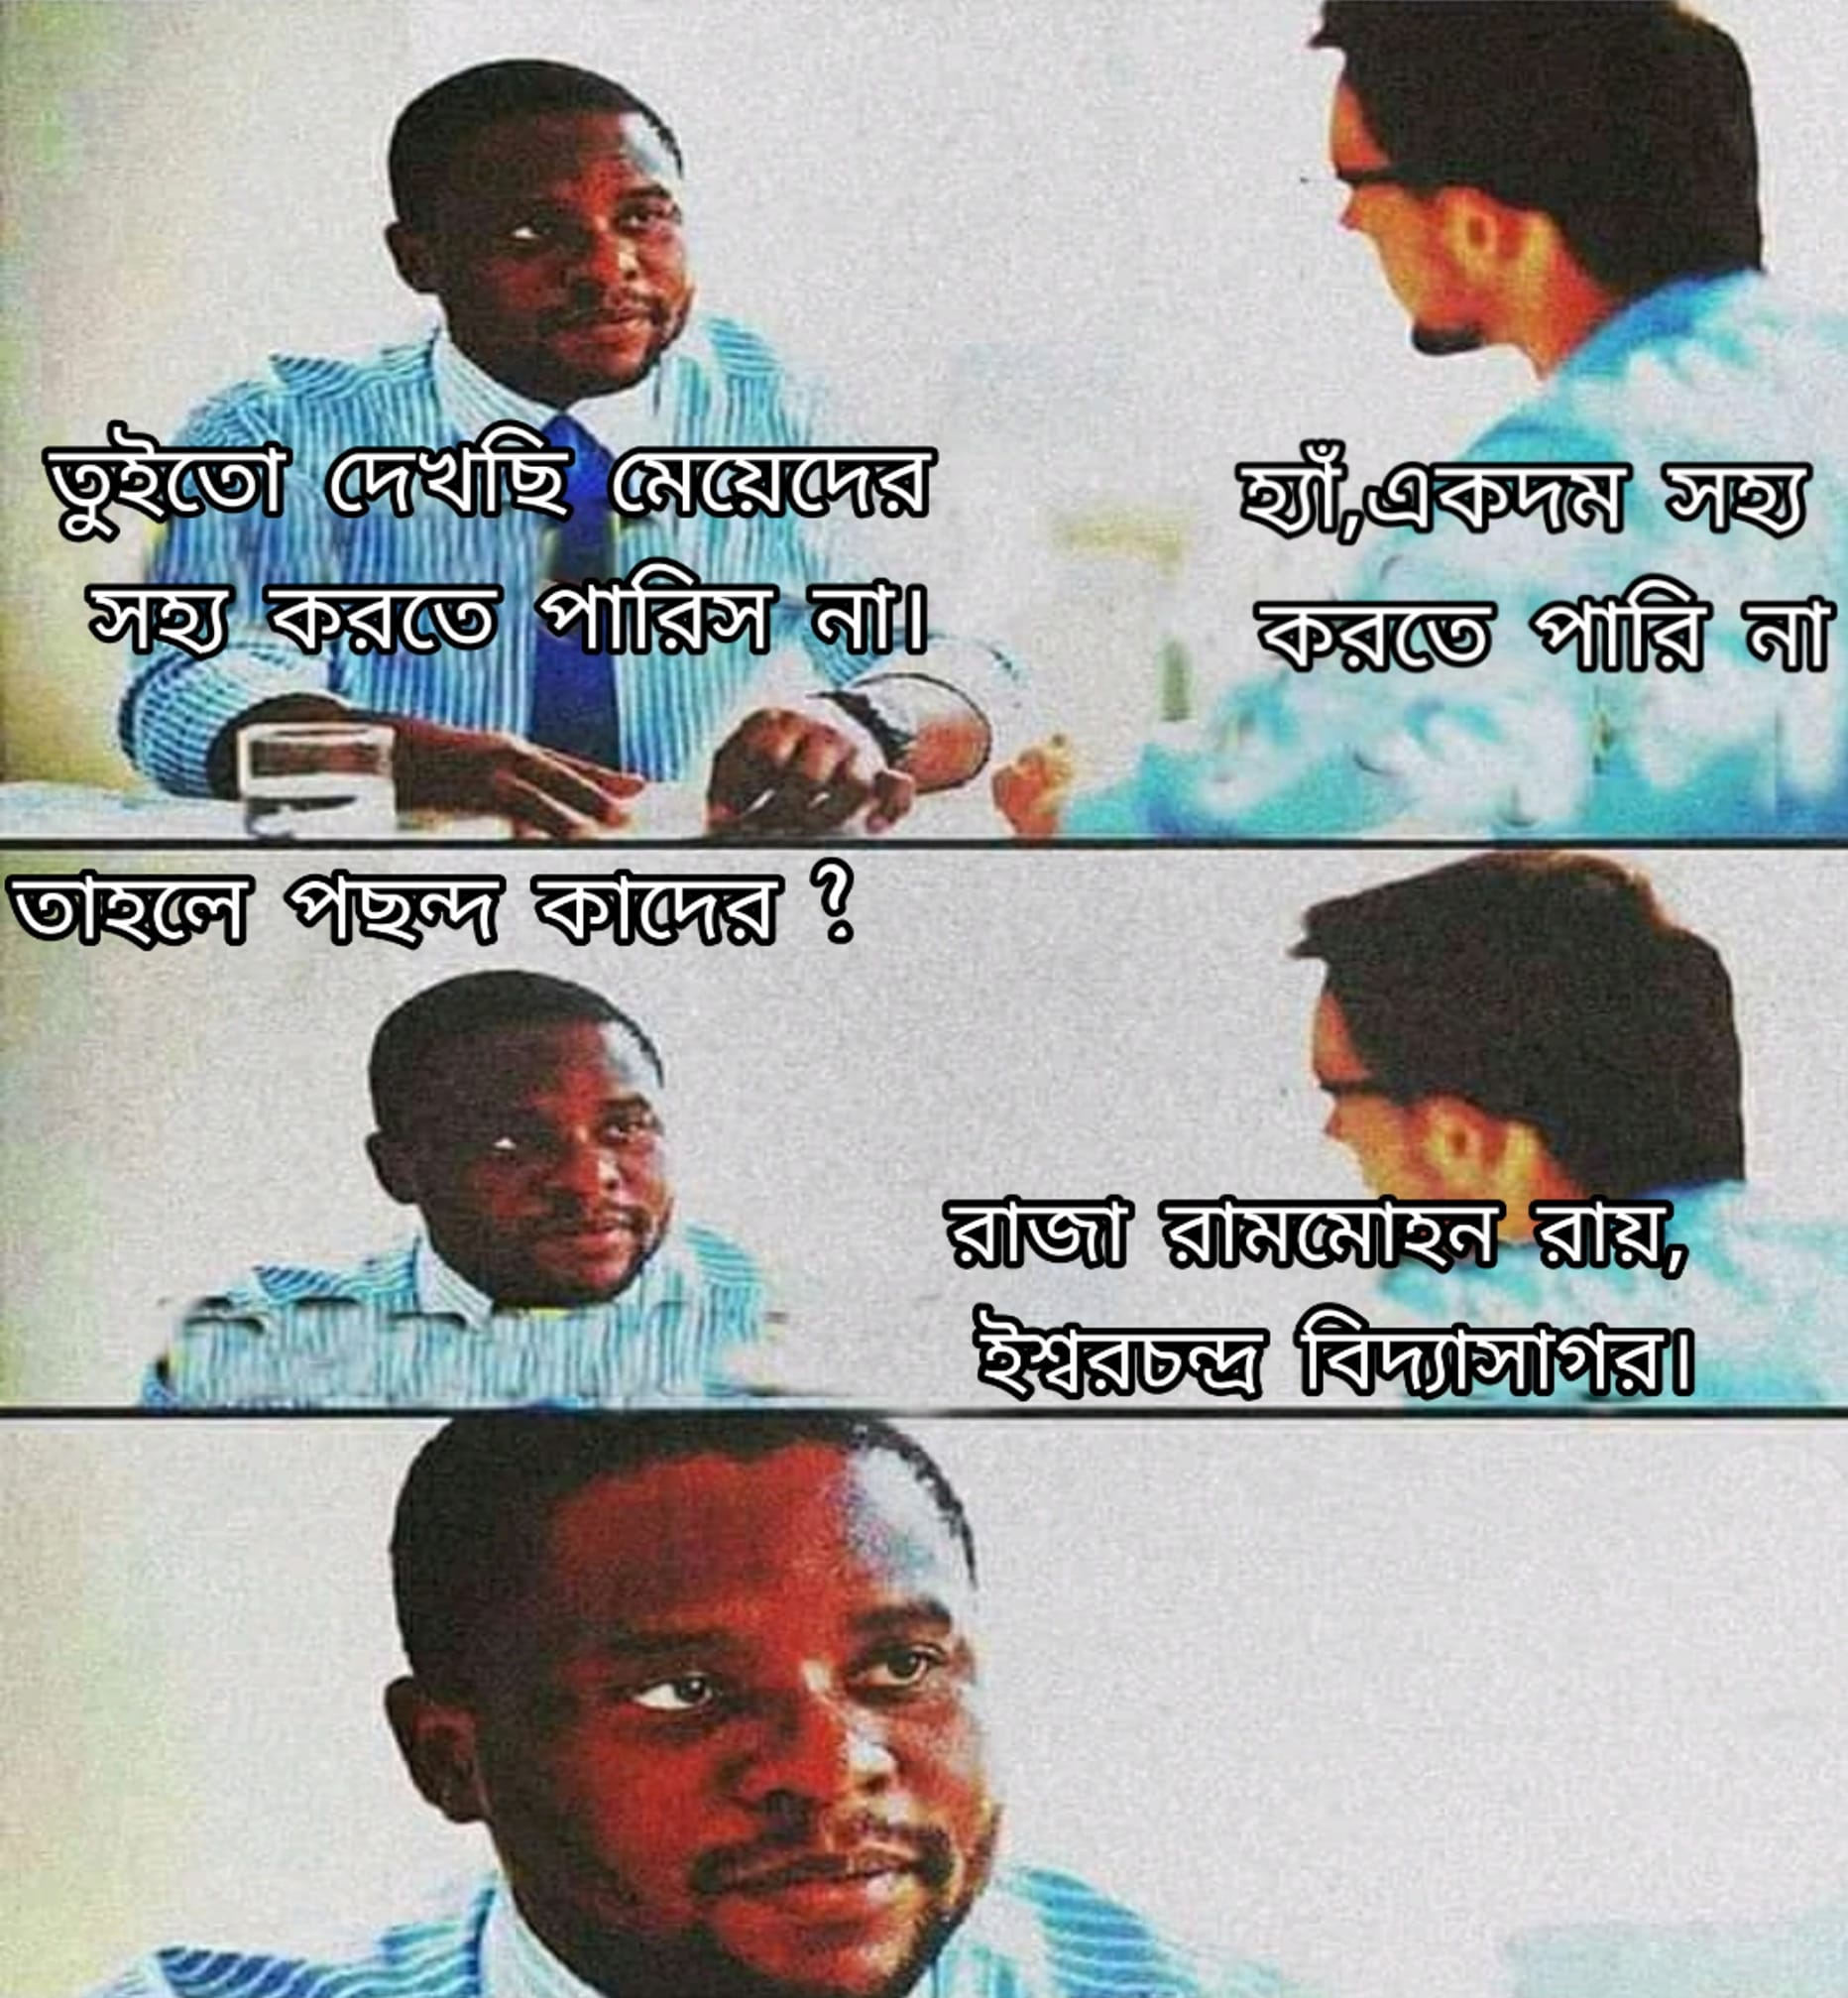
Caption: তুইতো দেখছি মেয়েদের সহ্য করতে পারিস না ।     হ্যাঁ , একদম সহ্য করতে পারি না      তাহলে পছন্দ কাদের ?     রাজা রামমোহন রায় ,    ঈশ্বরচন্দ্র বিদ্যাসাগর
Label: non-hate